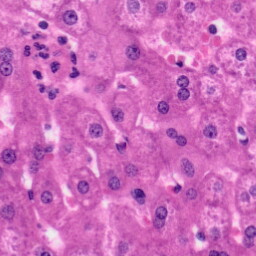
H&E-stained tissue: Liver